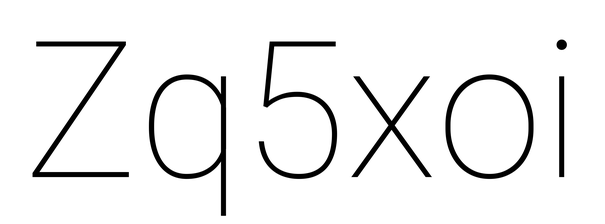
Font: Roboto_Thin